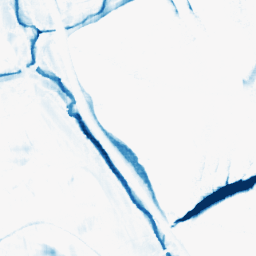
Category: morphological
Decomposition family: morphological_rect
Decomposition parameters: operation: closing
width: 10
height: 20
Upsampling method: sinc_blackman
Upsampling parameters: scale: 8
kernel_size: 16
Upsampling scale: 8